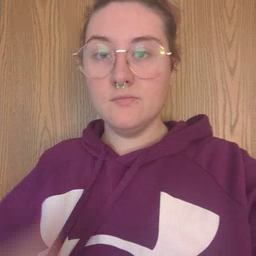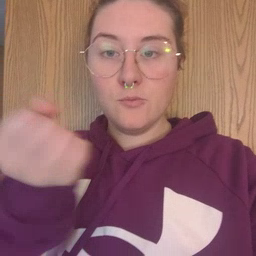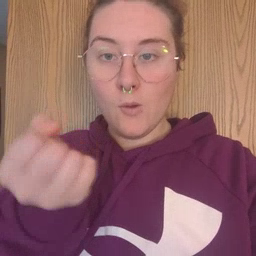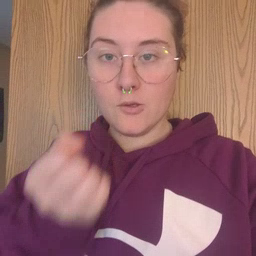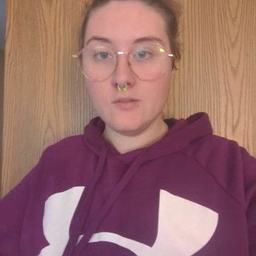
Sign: drawer